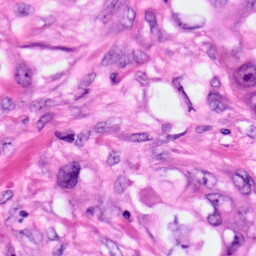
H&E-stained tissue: Pancreatic